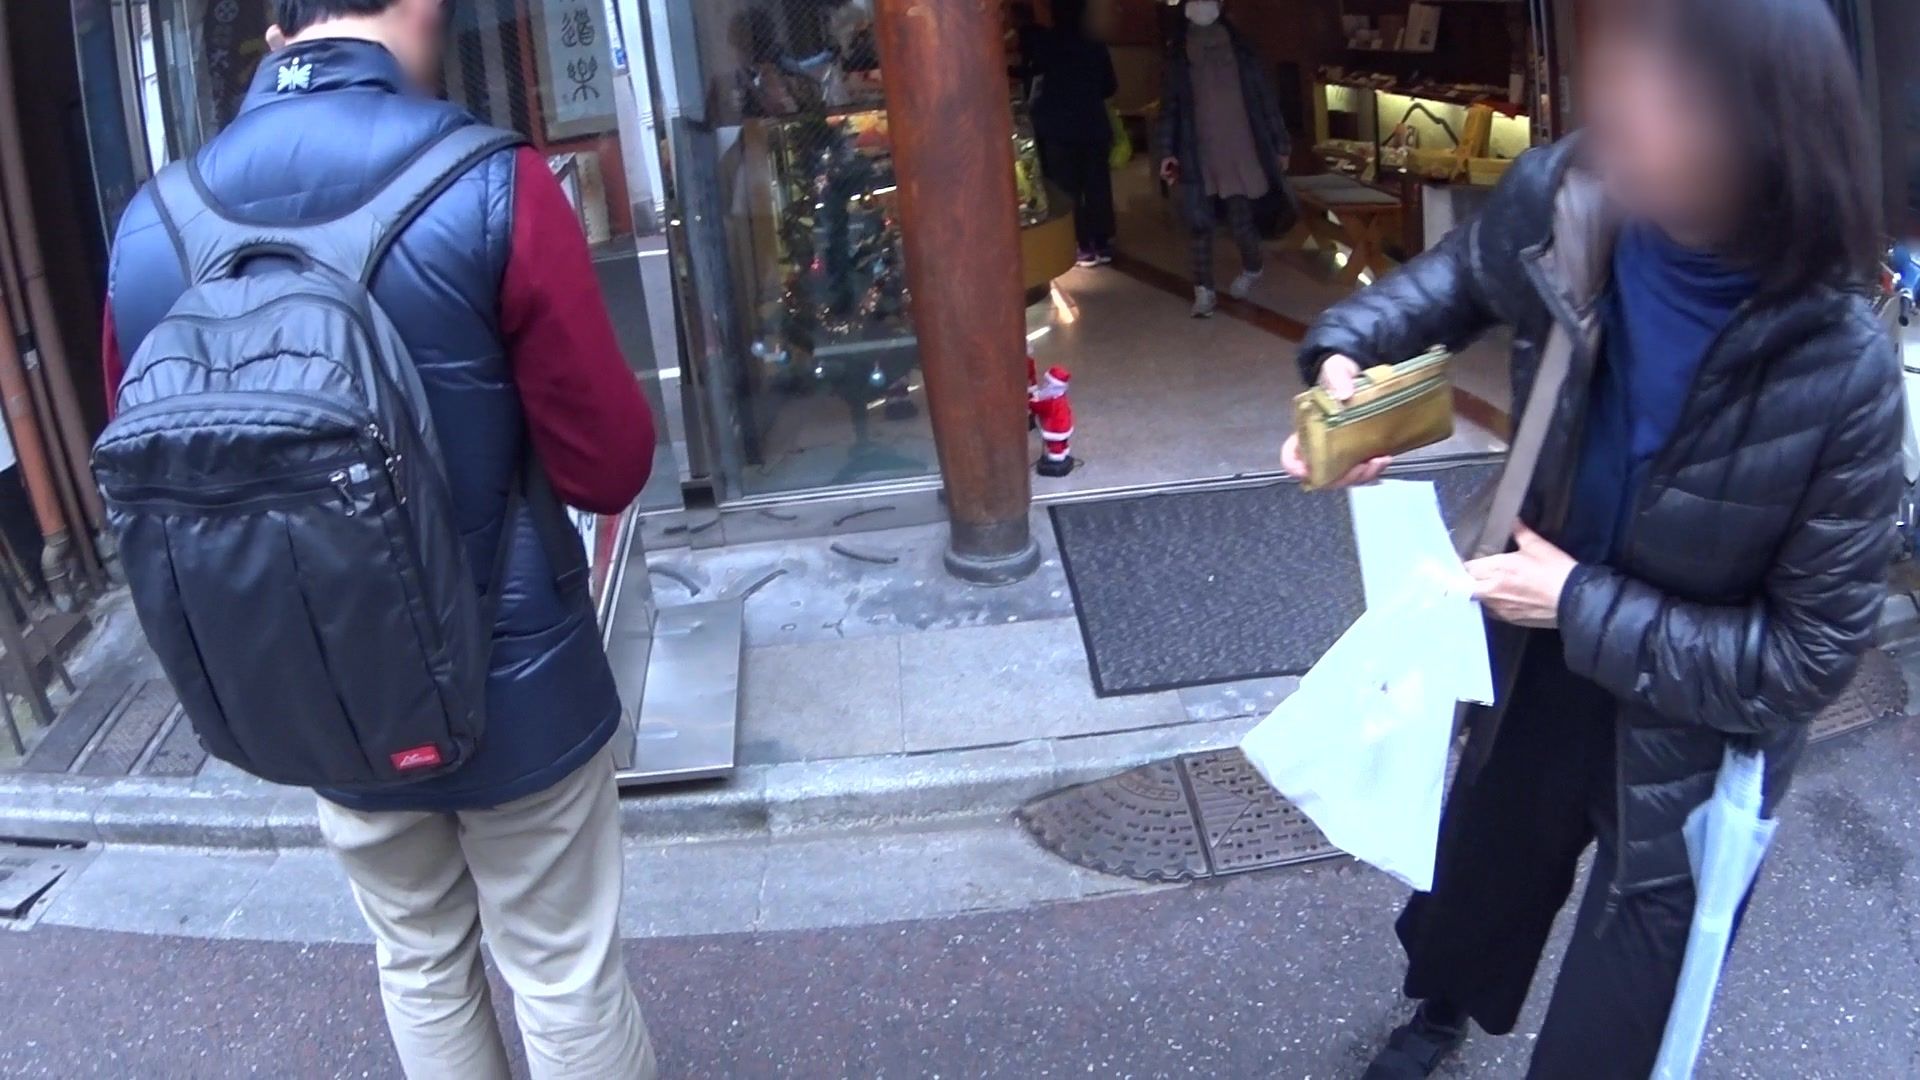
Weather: clear
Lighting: day
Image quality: good
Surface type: walking surface
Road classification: steps, residential, service
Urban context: urban centre
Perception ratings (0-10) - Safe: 2.77, Lively: 8.48, Beautiful: 4.02, Boring: 3.47, Depressing: 6.29, Wealthy: 3.79